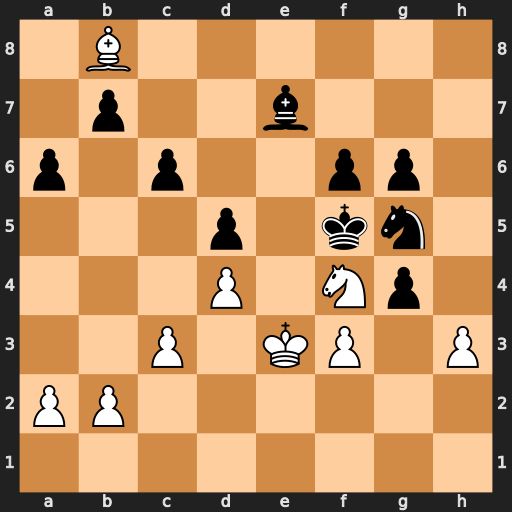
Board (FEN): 1B6/1p2b3/p1p2pp1/3p1kn1/3P1Np1/2P1KP1P/PP6/8
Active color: w
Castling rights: -
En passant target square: -
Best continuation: hxg4#